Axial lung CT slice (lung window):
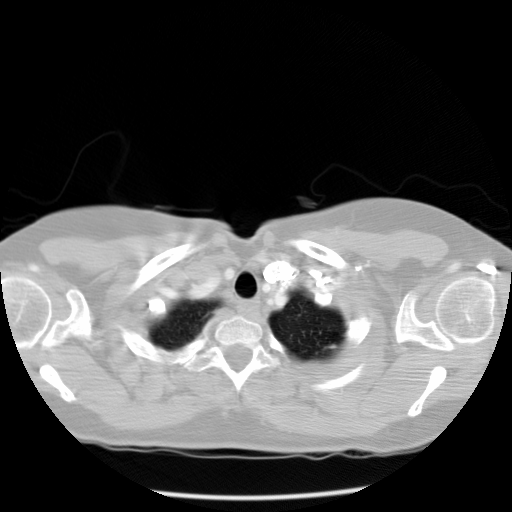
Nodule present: no